Aerial crown-view tile of a tropical tree (Barro Colorado Island, Panama), acquired 20240611:
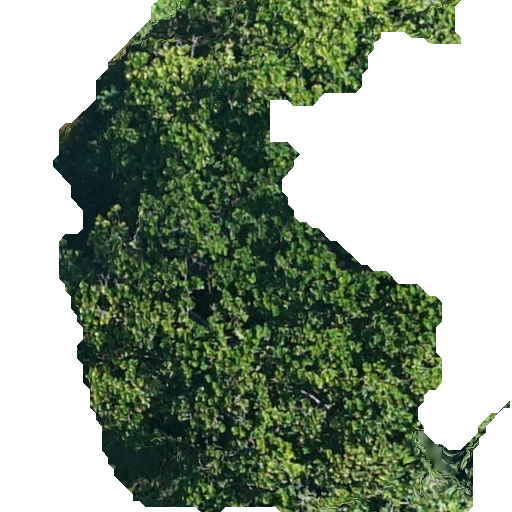
Species: Anacardium excelsum
GBIF accepted scientific name: Anacardium excelsum
Crown area: 257.759 m²